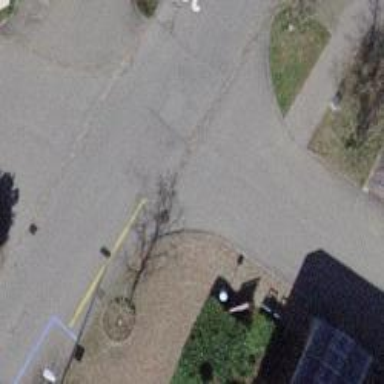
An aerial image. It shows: Asphalt sidewalk along the footway.